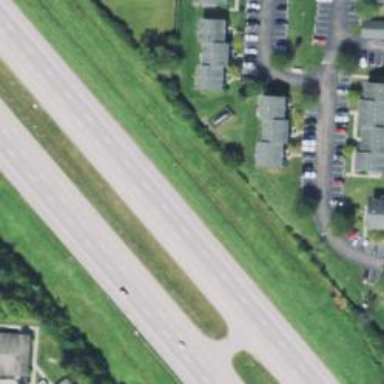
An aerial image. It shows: Motorway with embankment.